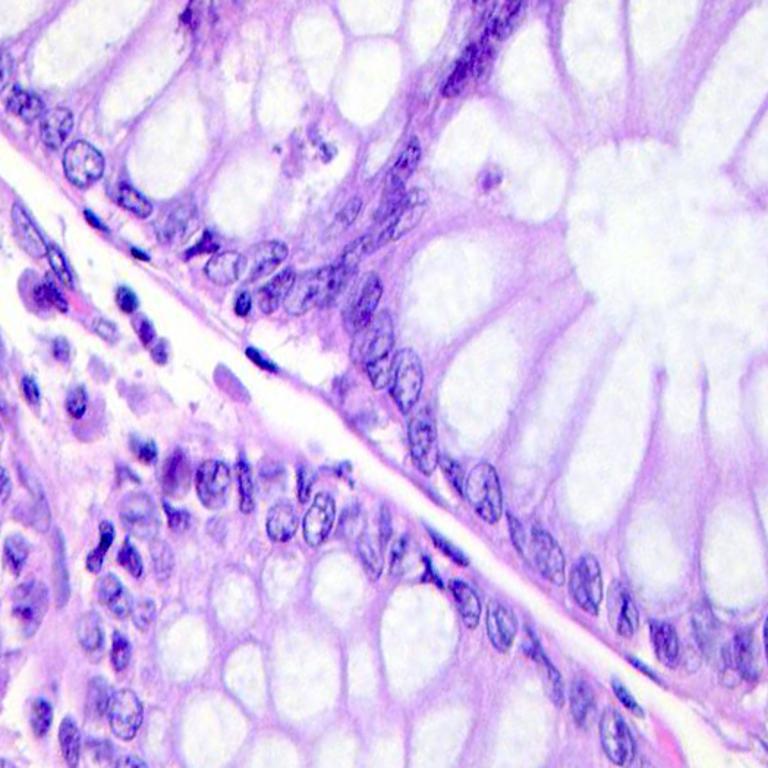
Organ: colon
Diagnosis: benign